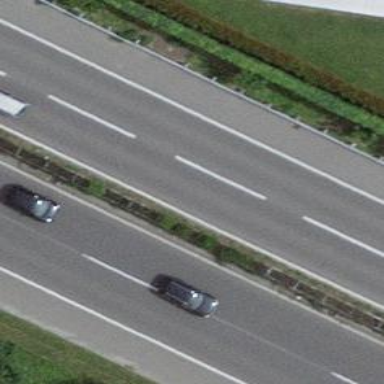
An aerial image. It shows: Asphalt road designated as trunk highway.